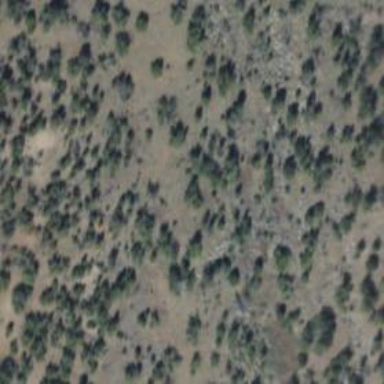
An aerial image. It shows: Area covered in scrub vegetation.